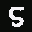
Label: 5